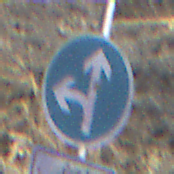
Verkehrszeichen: VorgeschriebeneFahrtrichtungGeradeausOderLinks
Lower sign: EinspurigeFahrzeugeFrei6
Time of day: Midday
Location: Outdoor (Nature)
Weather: Clear
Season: NotSpecified
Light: Natural